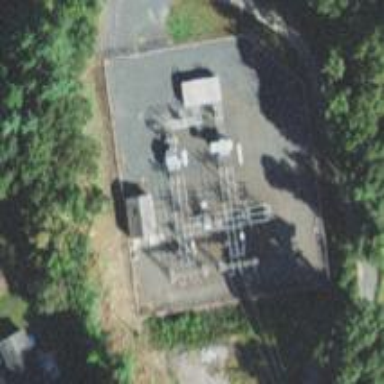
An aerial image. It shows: Switch for power supply.